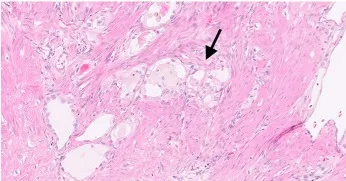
Histological images of the tumor. Carcinoma with papillary and tubule-cystic architecture. Occasional small groups of clear cells (arrow) (C; H&E, 10x).
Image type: pathology (h&e)